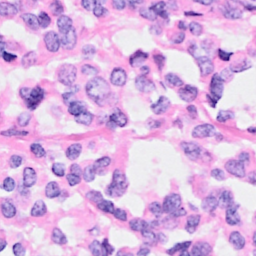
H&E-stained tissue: Breast